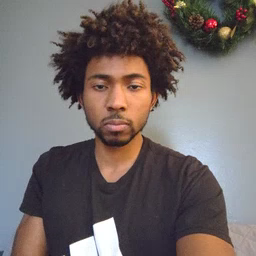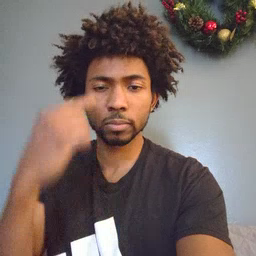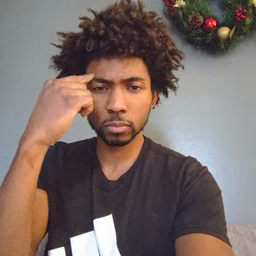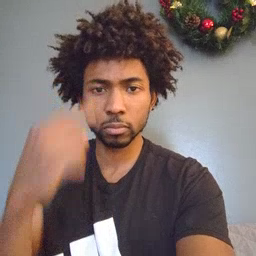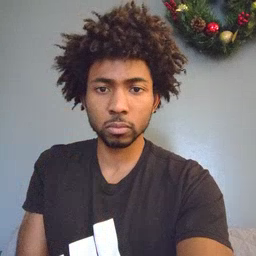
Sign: think